Question: Why is a word being detected as being under the cursor here? The red arrow in the image starts where the cursor actually is. No matter where I place it, as long as it is inside the window, the program thinks a word is being selected. If the cursor is below the text, it defaults to the very last one. If the cursor is above, it defaults to the first one.
:

All of my code:
'''
from PyQt5.QtWidgets import QTextEdit, QMainWindow, QApplication
from PyQt5.QtGui import QMouseEvent, QTextCursor
class Editor(QTextEdit):
def __init__(self):
super(Editor, self).__init__()
# make sure this widget is tracking the mouse position at all times
self.setMouseTracking(True)
def mouseMoveEvent(self, mouse_event: QMouseEvent) -> None:
if self.underMouse():
# create a QTextCursor at that position and select text
text_cursor = self.cursorForPosition(mouse_event.pos())
text_cursor.select(QTextCursor.WordUnderCursor)
word_under_cursor = text_cursor.selectedText()
print(word_under_cursor)
# replace substring with placeholder so that repeat occurrences aren't highlighted as well
selected_word_placeholder = self.replace_selected_text_with_placeholder(text_cursor)
word_under_cursor = '<span style="background-color: #FFFF00;font-weight:bold;">' + word_under_cursor + '</span>'
# replace the sentence with the new formatting
self.setHtml(self.toPlainText().replace(selected_word_placeholder, word_under_cursor))
def replace_in_html(self, old_string, new_string):
old_html = self.toHtml()
new_html = old_html.replace(old_string, new_string)
self.setHtml(new_html)
# use placeholder so that repeat occurrences of the word are not highlighted
def replace_selected_text_with_placeholder(self, text_cursor):
# remove the selected word to be replaced by the placeholder
text_cursor.removeSelectedText()
# create a placeholder with as many characters as the original word
word_placeholder = ''
for char in range(10):
word_placeholder += '@'
text_cursor.insertText(word_placeholder)
return word_placeholder
def set_up(main_window):
title_editor = Editor()
title_editor.setText('Venda quente original xiaomi redmi airdots 2 tws fones de ouvido sem fio bluetooth fones controle ai gaming headset come')
main_window.setCentralWidget(title_editor)
main_window.show()
application = QApplication([])
window = QMainWindow()
set_up(window)
application.exec()
'''
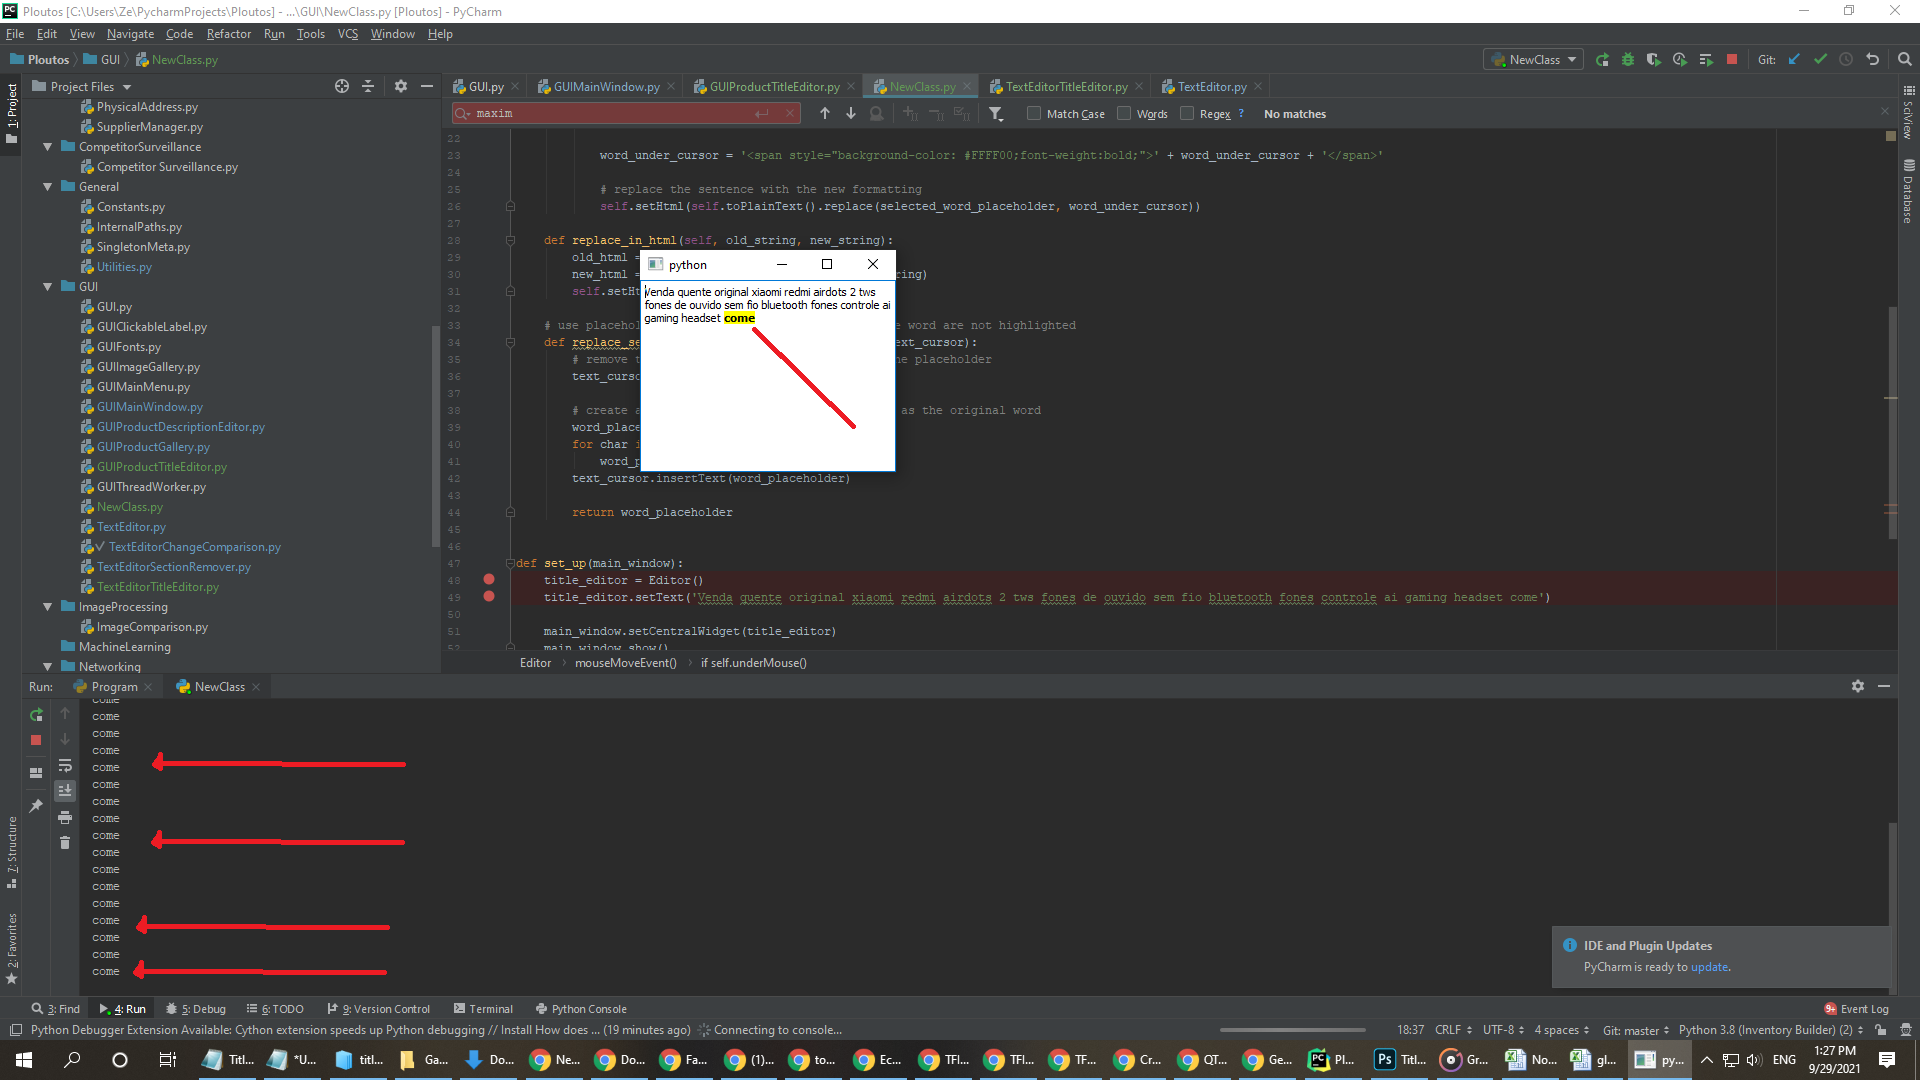
Answer: The problem is caused by the fact that 'select()' always tries to select something, and even if the mouse is not actually a text block, it will get the closest word.
The solution is to check if the mouse is inside the rectangle of the text block:
'''
if self.underMouse():
pos = mouse_event.pos()
# create a QTextCursor at that position and select text
text_cursor = self.cursorForPosition(pos)
text_cursor.select(QTextCursor.WordUnderCursor)
start = text_cursor.selectionStart()
end = text_cursor.selectionEnd()
length = end - start
block = text_cursor.block()
blockRect = self.document().documentLayout().blockBoundingRect(block)
# translate by the offset caused by the scroll bar
blockRect.translate(0, -self.verticalScrollBar().value())
if not pos in blockRect:
# clear the selection since the mouse is not over the block
text_cursor.setPosition(text_cursor.position())
elif length:
# ensure that the mouse is actually over a word
startFromBlock = start - block.position()
textLine = block.layout().lineForTextPosition(startFromBlock)
endFromBlock = startFromBlock + length
x, _ = textLine.cursorToX(endFromBlock)
if pos.x() > blockRect.x() + x:
# mouse cursor is not over a word, clear the selection
text_cursor.setPosition(text_cursor.position())
'''
'setHtml''setHtml'